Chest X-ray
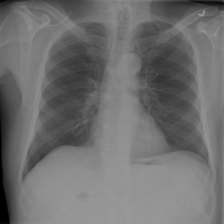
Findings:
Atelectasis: negative
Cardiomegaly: negative
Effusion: negative
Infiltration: negative
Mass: negative
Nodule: negative
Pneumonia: negative
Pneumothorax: negative
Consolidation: negative
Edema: negative
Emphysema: negative
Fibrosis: negative
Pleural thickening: negative
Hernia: negative